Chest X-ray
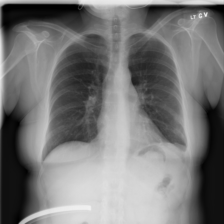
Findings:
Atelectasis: negative
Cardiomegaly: negative
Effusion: negative
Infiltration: negative
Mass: negative
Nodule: positive
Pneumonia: negative
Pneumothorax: negative
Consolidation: negative
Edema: negative
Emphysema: negative
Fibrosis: negative
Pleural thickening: negative
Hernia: negative